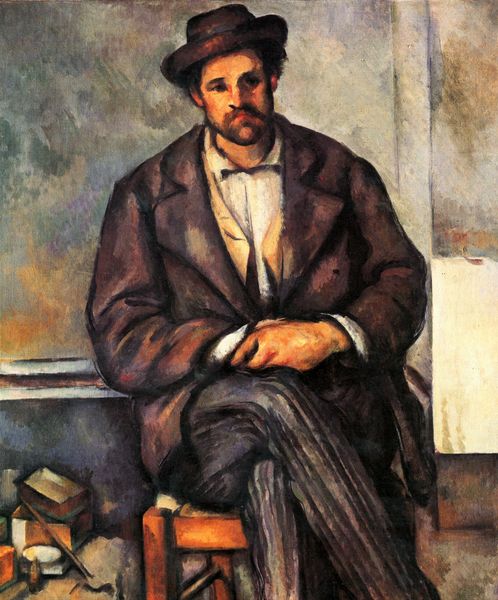
Titel: Sitzender Bauer
Künstler: Paul Cézanne
Standort: Palm Springs
Institution: Sammlung Annenberg
Schlagwörter: blau, dunkel, gemälde, hand, haut, kopf, mann, schatten, weiß, aquarell, cezanne, gelb, grün, impressionismus, ocker, sitzen, braun, fenster, grau, hell, hintergrund, holz, hut, licht, mund, nase, ohr, orange, pastell, raum, schwarz, stirn, stuhl, stühle, tisch, tür, zimmer, blick, beige, flächig, malerei, schleife, anzug, bart, hemd, hose, jacke, jung, mütze, schnurrbart, wand, augen, bärtig, gesicht, inkarnat, mensch, sockel, trauer, bild, bildnis, hände, portrait, porträt, tischdecke, öl, einsam, boden, interieur, mantel, sitzend, innen, person, en face, frontal, ohren, wald, beine, wangen, ecke, sitz, kisten, schachteln, moderne, farben, flächen, leere, lila, violett, ausdruck, dielen, hocker, rand, schemel, blue, chair, hands, hat, oil, stool, white, arm, black, collar, face, gefaltet, grey, hair, modern, nose, painting, robe, room, seat, seated, sit, sitting, wall, yellow, krawatte, grimmig, sitzt, gestreift, maler, streifen, looking, brown, floor, nachdenklich, verträumt, warten, sinnierend, fliege, jackett, revers, sakko, selbstporträt, hutkrempe, weste, geschlossen, geneigt, tor, eingang, fugen, offen, dose, farbflächen, künstler, portait, selbstbildnis, kiste, schachtel, mürrisch, badewanne, utensilien, selbstportrait, werkzeug, wood, sad, paul cezanne, man, nadelstreifen, neutral, background, crossed, folded, head, frontansicht, überschlagen, eyes, male, suit, sitzender, gescheckt, coat, mouth, beard, jacket, sitzportrait, sitzporträt, verschlossen, tie, übereinandergeschlagen, marc, überkreuzt, human, neck, vest, wnd, übereinander, art, ears, pants, box, malschichten, ocer, legs, äl, impressionist, fingers, waistcoat, lips, bedrückt, stripes, resting, canvas, paint, oren, trousers, gemalde, betrübt, forehead, shirt, boxes, enttäuscht, wanf, grazu, stumm, verschränkte hände, mustache, moustache, broken, serious, strichen, cubismus, cream, beine übereinander geschlagen, nadelstreifenanzug, overcoat, down, streifenhose, brows, gloomy, striped, man portrait, scowl, fold, crossed legs, die, drawinf, brummig, artellie, enmannn, frowning, sutzen, striped pants, trowsers, stuhp, stripped pants, chai brown